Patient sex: M
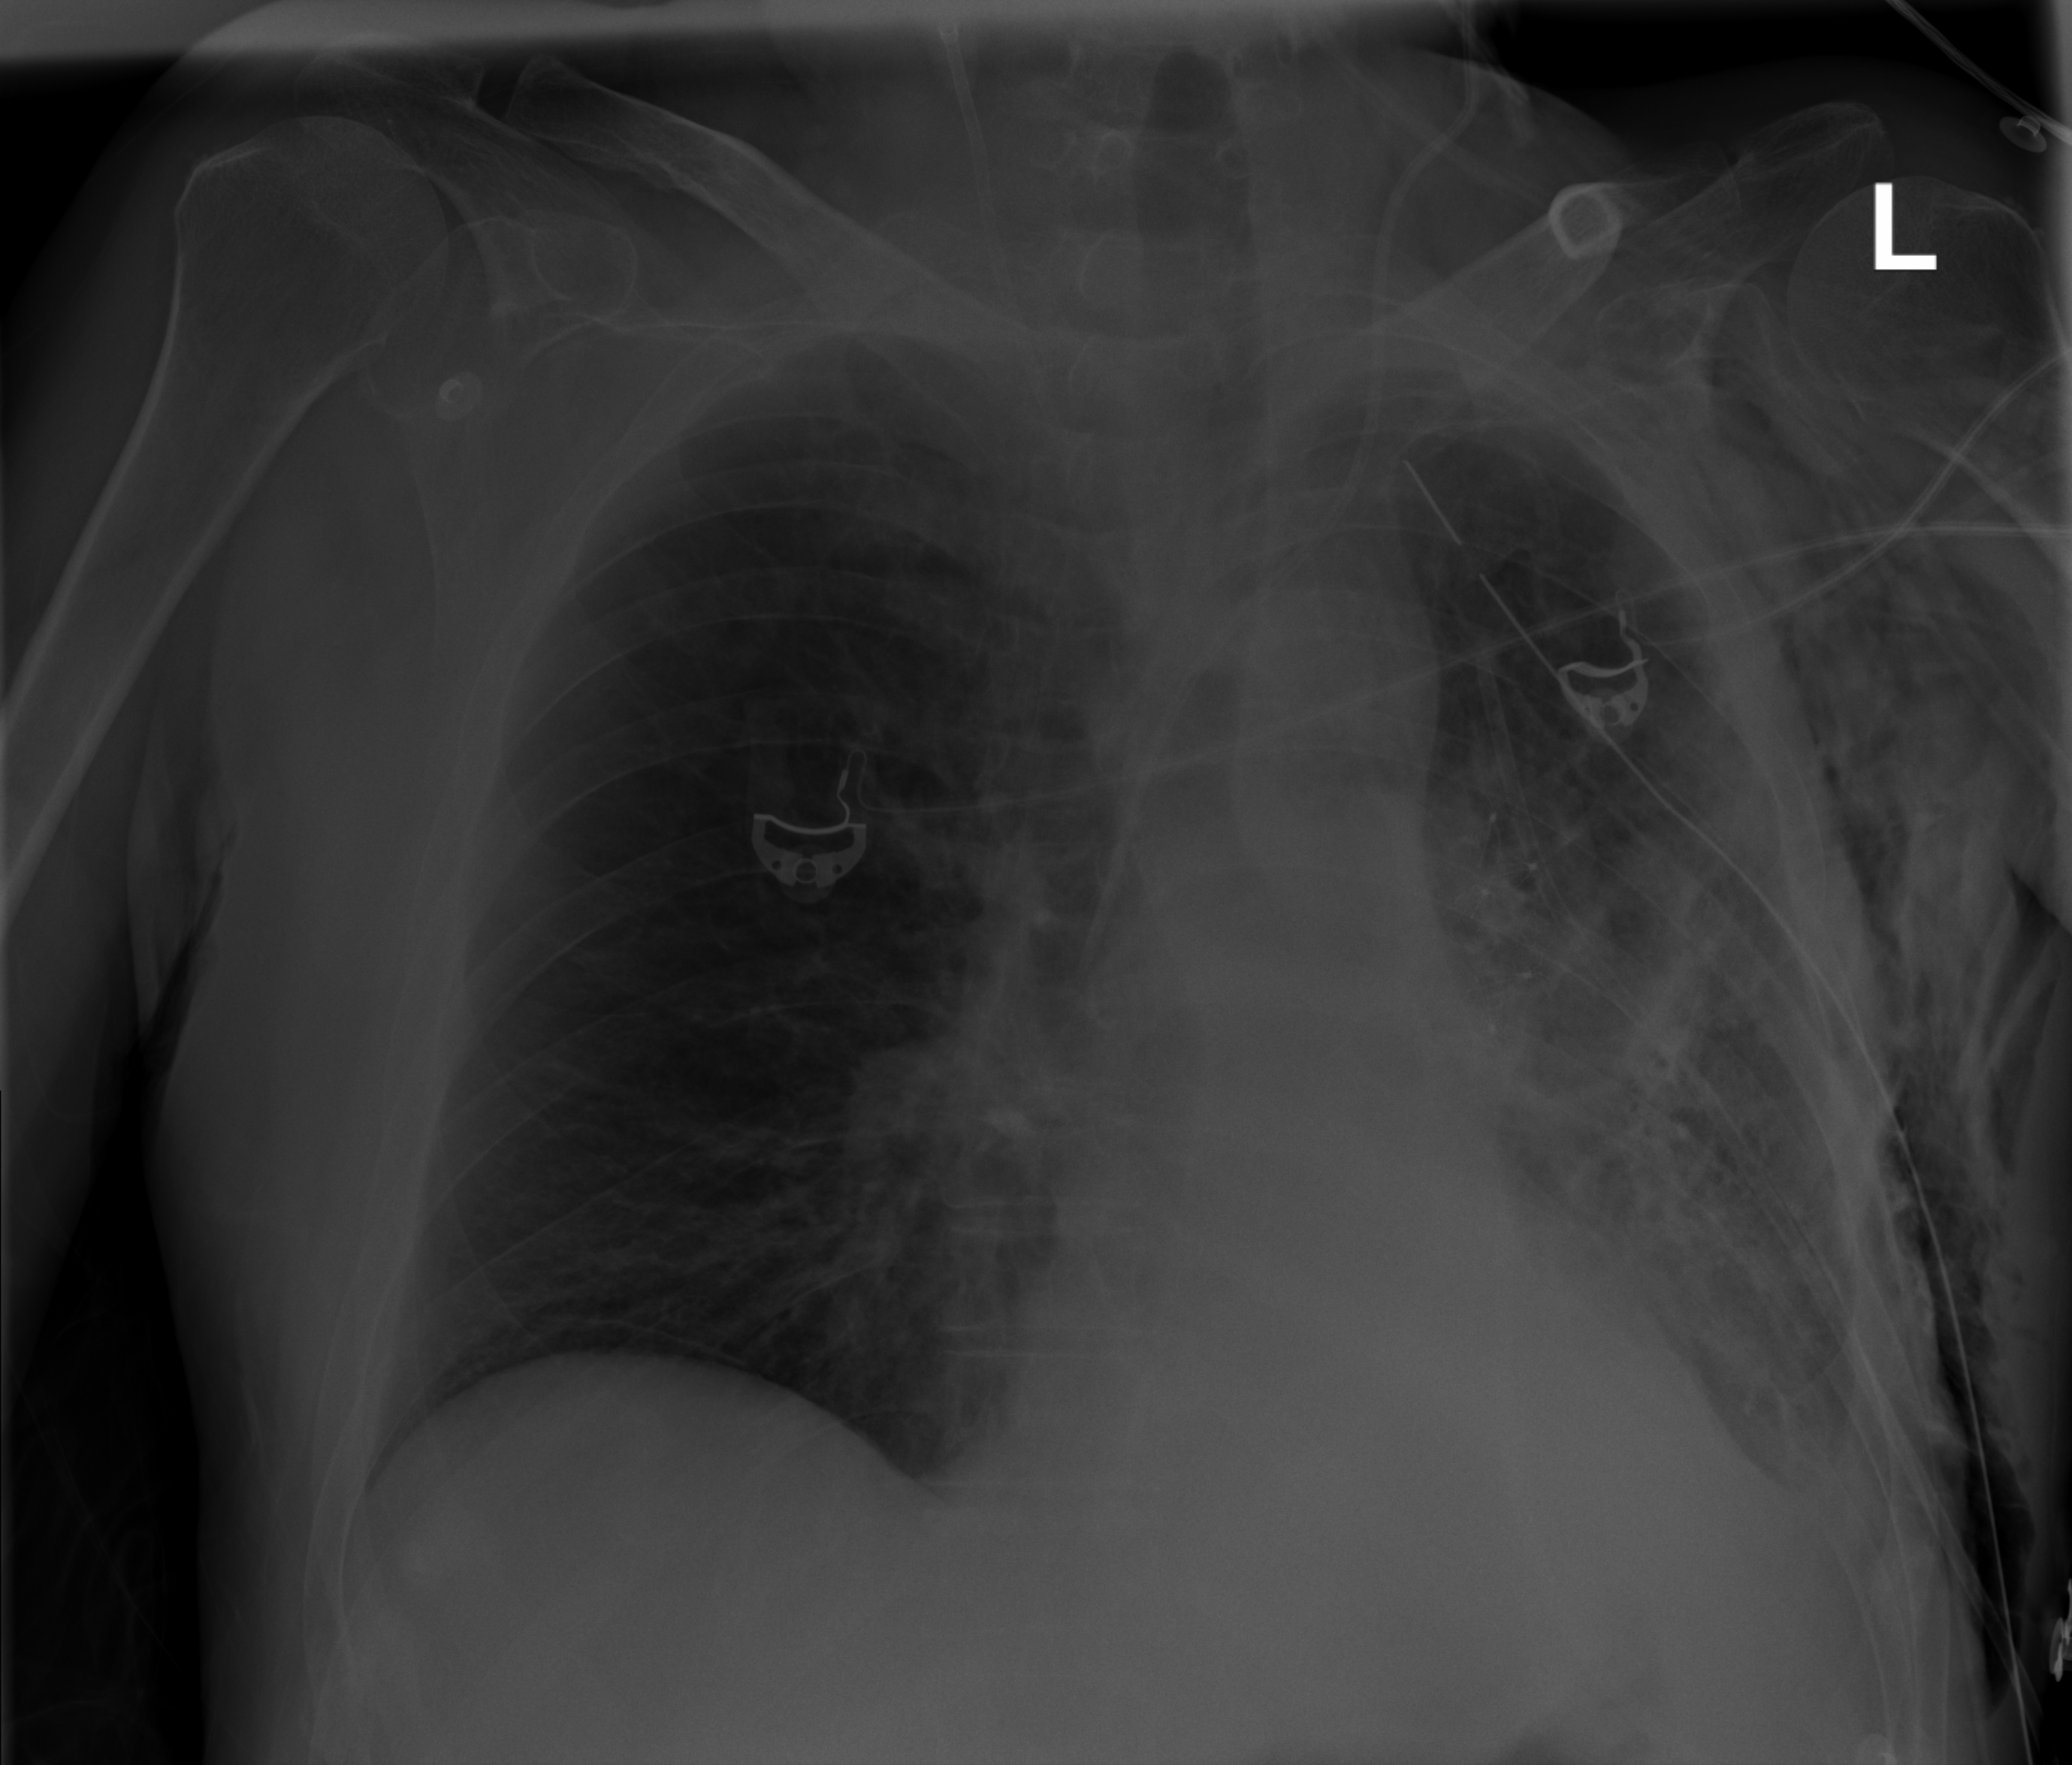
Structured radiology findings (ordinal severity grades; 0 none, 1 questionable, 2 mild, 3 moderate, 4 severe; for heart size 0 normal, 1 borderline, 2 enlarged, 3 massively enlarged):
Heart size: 0
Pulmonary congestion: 0
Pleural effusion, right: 0
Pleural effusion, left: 3
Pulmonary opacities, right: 0
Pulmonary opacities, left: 3
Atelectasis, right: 2
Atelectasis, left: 3